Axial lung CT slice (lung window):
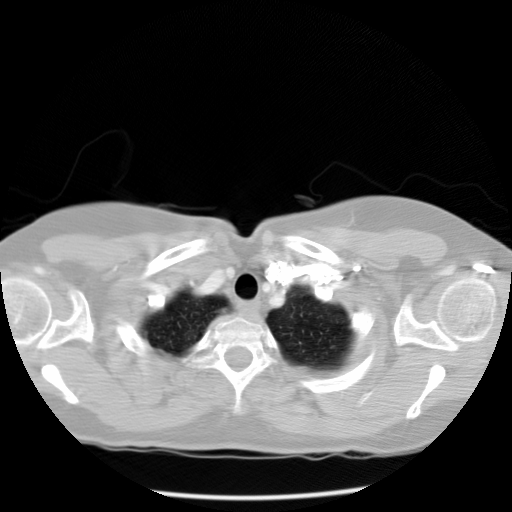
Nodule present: no